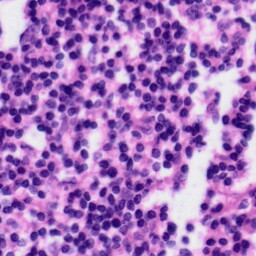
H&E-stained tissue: Tonsil